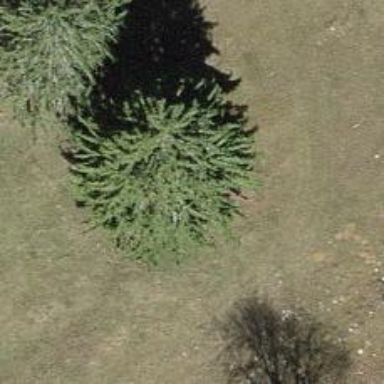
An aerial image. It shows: Evergreen needleleaved tree typically found in agricultural areas.